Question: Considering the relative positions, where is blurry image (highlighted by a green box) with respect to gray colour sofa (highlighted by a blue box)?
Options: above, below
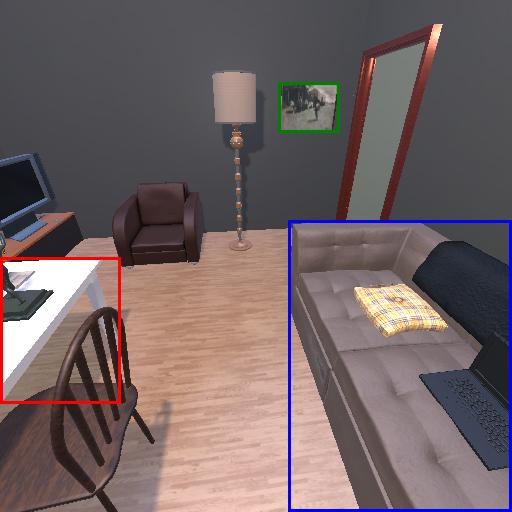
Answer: above